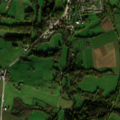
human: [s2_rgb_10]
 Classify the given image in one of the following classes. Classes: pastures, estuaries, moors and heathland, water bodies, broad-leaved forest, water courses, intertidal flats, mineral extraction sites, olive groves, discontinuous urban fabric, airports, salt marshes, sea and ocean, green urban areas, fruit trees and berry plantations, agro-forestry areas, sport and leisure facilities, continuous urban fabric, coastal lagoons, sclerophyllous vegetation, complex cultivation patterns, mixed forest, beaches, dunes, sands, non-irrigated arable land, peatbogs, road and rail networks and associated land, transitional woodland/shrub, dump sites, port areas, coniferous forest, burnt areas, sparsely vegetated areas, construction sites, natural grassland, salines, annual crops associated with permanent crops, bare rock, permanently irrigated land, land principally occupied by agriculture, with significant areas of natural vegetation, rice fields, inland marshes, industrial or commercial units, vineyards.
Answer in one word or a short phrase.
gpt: discontinuous urban fabric, non-irrigated arable land, pastures, complex cultivation patterns, land principally occupied by agriculture, with significant areas of natural vegetation